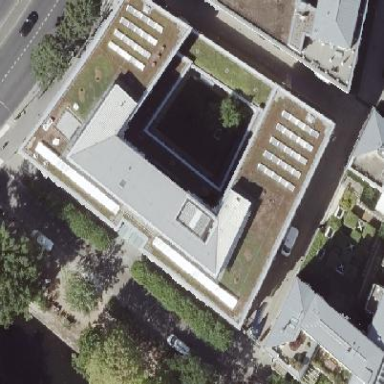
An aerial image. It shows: Office building with flat roof.